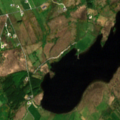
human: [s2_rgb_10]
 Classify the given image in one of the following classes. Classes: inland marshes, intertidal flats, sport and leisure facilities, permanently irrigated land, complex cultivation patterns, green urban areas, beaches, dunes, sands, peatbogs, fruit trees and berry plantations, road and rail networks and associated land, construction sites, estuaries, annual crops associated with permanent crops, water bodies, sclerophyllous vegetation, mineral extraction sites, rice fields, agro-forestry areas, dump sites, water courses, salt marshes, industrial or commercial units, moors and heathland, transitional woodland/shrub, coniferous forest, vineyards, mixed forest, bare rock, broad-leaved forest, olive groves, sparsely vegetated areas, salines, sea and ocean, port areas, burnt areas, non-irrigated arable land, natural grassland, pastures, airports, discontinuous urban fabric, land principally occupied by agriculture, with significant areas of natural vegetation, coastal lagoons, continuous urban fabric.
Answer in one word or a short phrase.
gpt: pastures, land principally occupied by agriculture, with significant areas of natural vegetation, peatbogs, water bodies